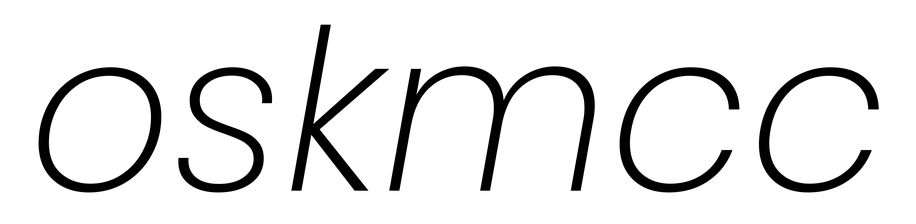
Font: Poppins-ExtraLightItalic